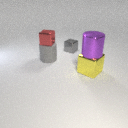
small gray metal cube to the left of large yellow metal cube